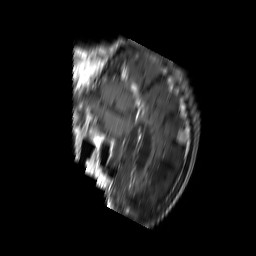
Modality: T1w
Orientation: sagittal
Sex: female
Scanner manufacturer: philips
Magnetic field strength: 3 T
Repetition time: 0.4 s
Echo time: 0.0095 s